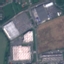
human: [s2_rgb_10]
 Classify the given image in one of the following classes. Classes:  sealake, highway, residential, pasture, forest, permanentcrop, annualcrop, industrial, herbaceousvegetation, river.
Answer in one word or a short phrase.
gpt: Industrial